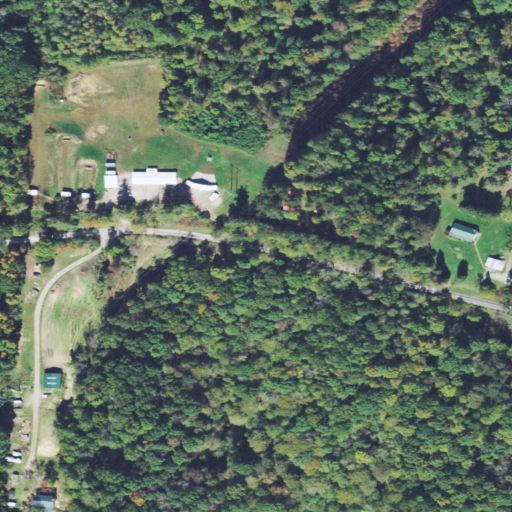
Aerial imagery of ridge(s) in Ohio named Robinett Ridge containing deciduous forest, open development, pasture, mixed forest, grassland, and medium intensity development